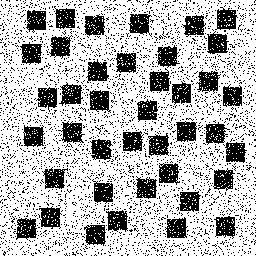
Squares: 40
Triangles: 0
Stars: 0
Total shapes: 40